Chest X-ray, AP view. Patient: 8 years old, sex F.
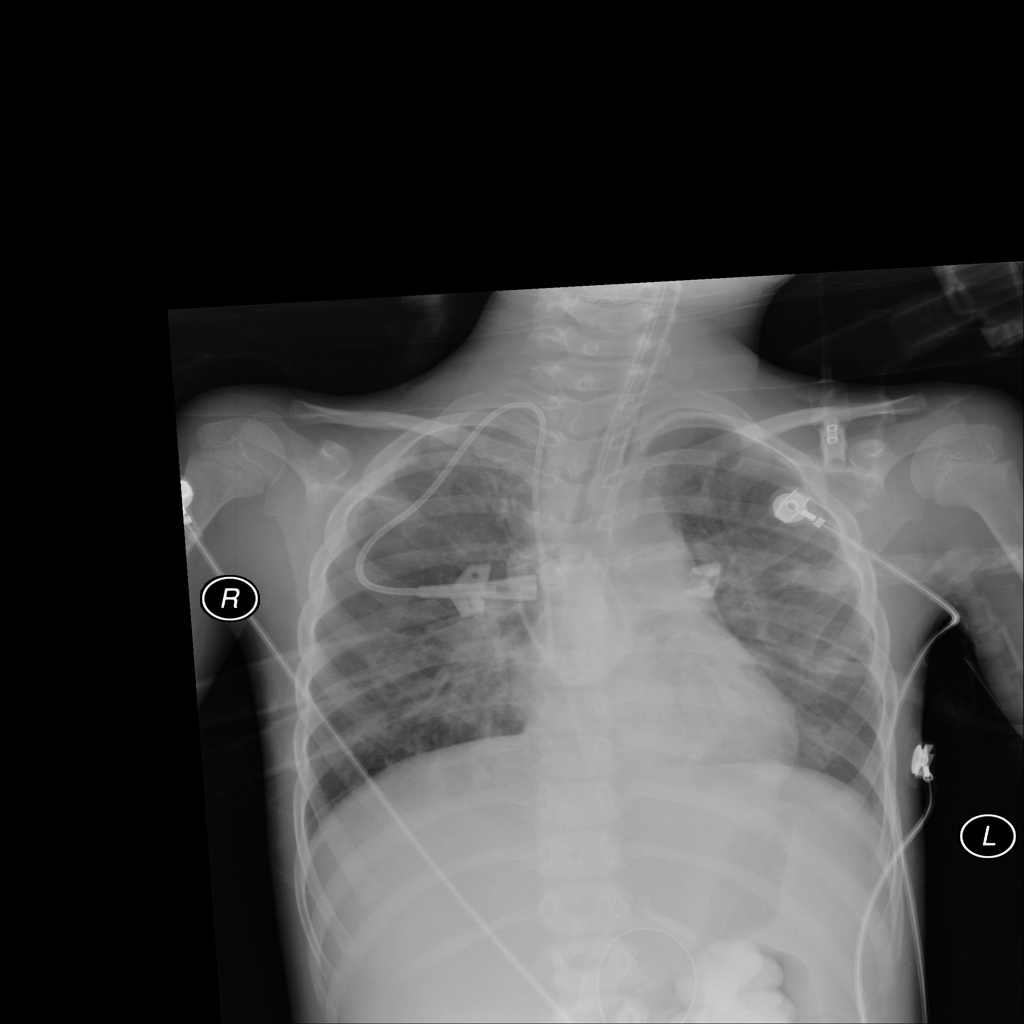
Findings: Edema, Infiltration